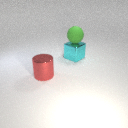
large cyan metal cube below large green rubber sphere